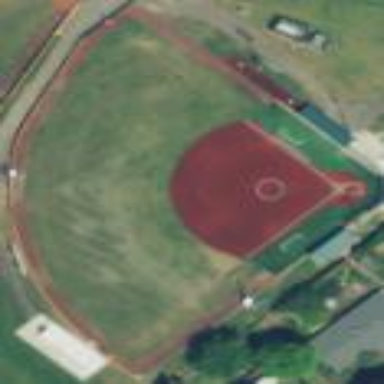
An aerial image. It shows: Baseball pitch for leisure and sports activities.